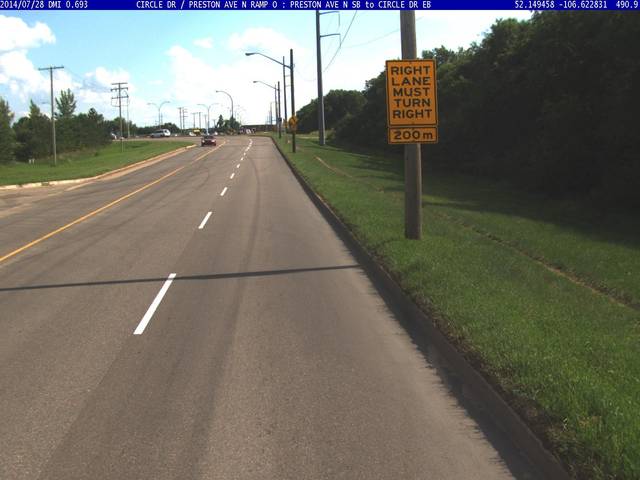
Region: Canada
Coordinates: 52.149, -106.623